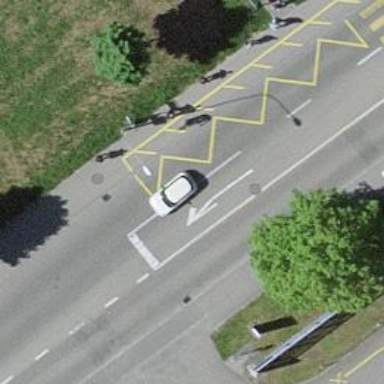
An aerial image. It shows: Public transport stop position.